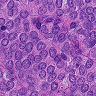
Metastatic tissue present: yes